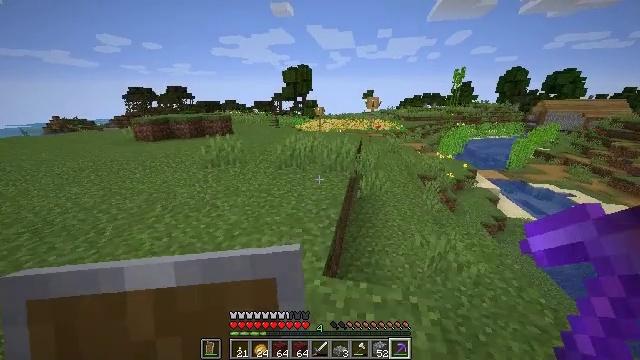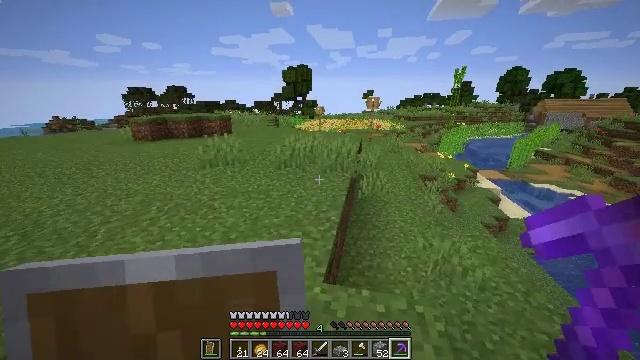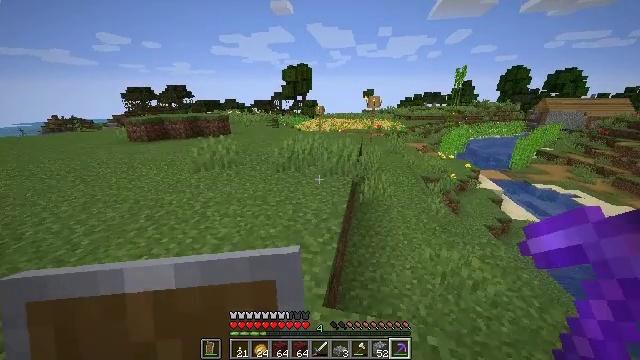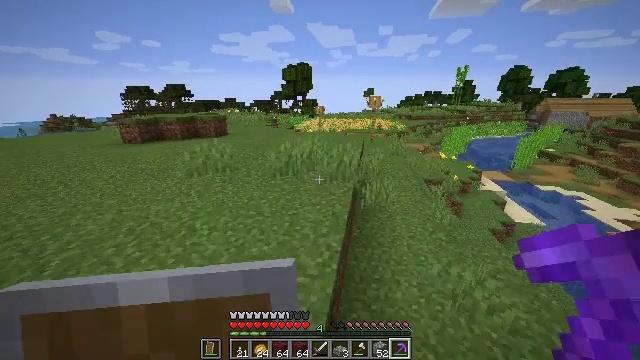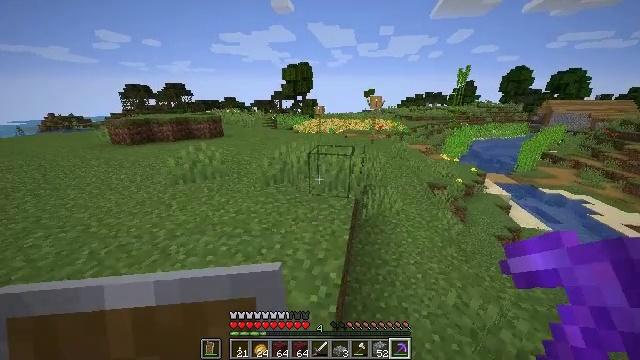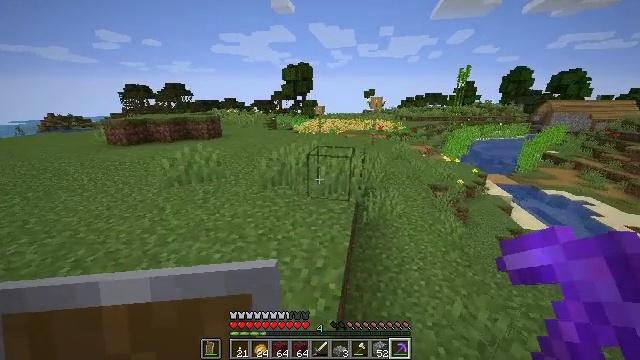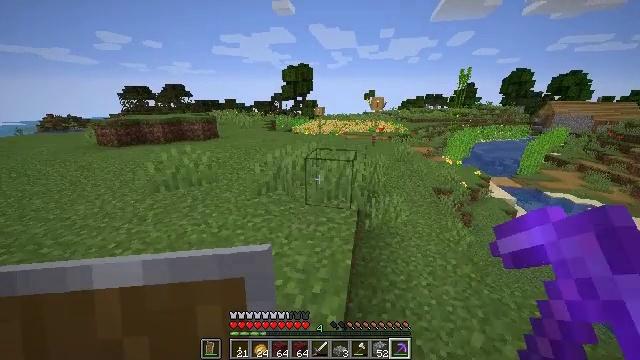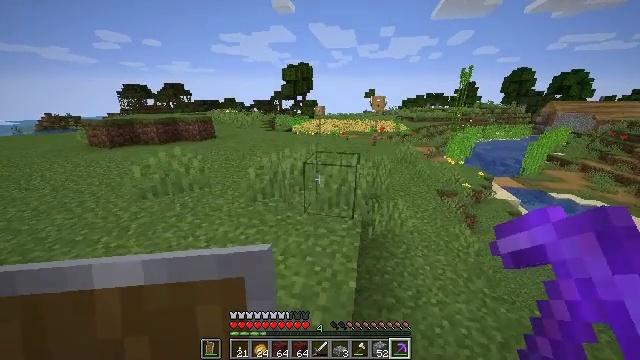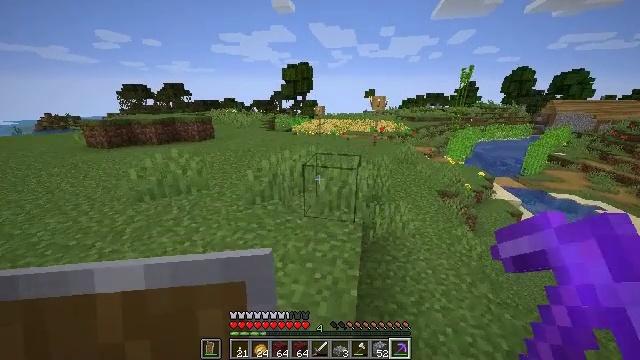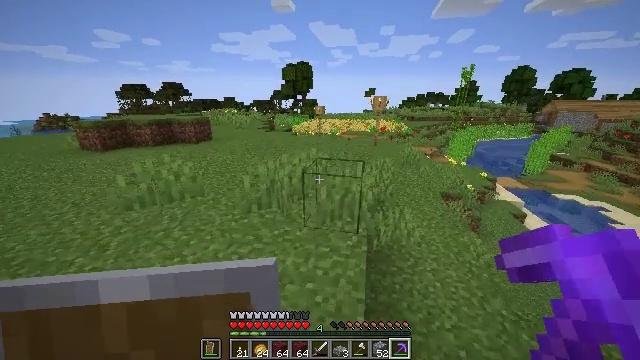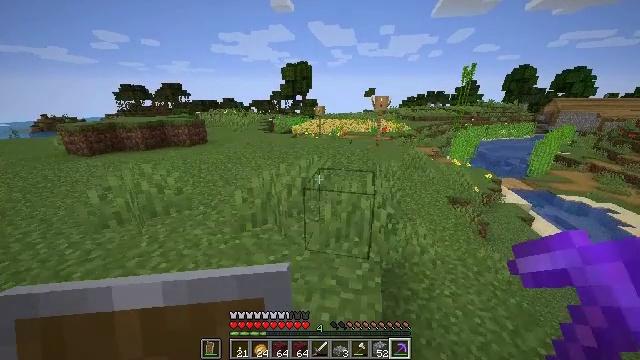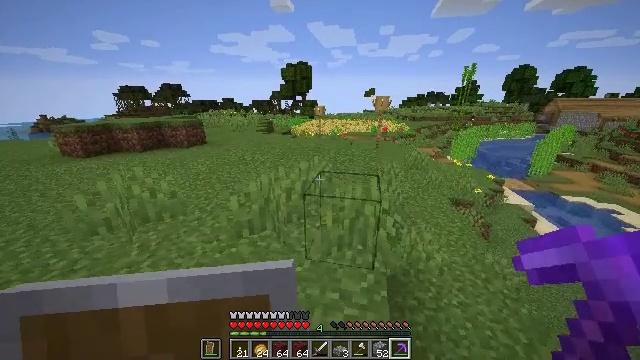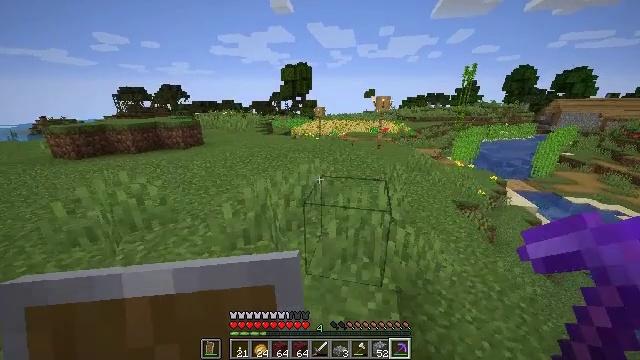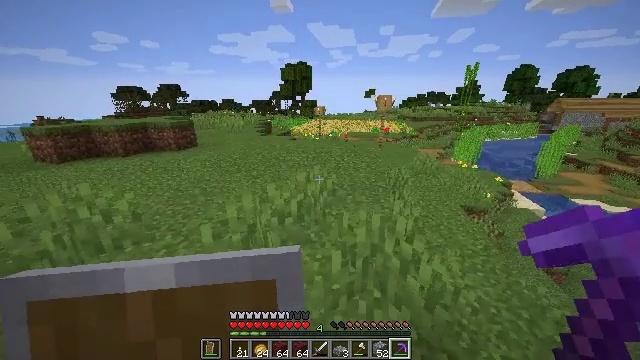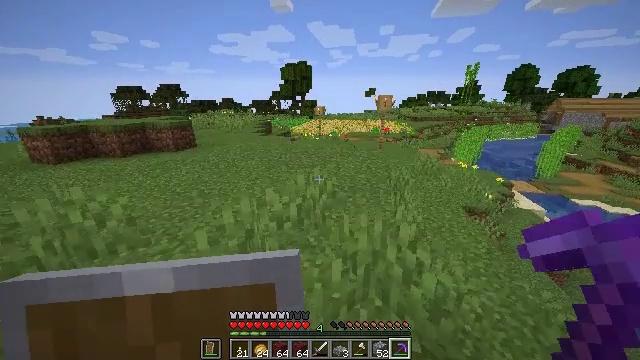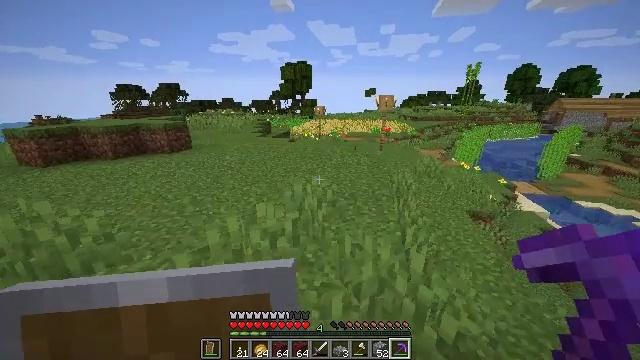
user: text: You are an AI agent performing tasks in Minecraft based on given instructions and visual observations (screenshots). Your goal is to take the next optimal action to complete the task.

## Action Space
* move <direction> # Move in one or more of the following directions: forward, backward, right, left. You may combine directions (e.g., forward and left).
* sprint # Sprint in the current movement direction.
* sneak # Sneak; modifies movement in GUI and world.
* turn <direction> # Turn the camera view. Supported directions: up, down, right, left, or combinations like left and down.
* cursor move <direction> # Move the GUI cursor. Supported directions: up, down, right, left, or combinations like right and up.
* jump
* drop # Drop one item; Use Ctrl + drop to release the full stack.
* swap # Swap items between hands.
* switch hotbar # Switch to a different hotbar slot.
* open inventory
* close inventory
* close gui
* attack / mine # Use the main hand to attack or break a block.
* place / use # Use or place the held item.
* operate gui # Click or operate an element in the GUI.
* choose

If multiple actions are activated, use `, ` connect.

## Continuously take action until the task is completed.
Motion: motion action
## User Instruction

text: craft item air
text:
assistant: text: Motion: move forward
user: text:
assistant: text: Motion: move forward
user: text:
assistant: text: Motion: move forward
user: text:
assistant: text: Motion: move forward
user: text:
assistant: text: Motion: move forward
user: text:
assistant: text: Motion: move forward
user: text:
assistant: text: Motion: move forward
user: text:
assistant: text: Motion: move forward
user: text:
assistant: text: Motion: move forward
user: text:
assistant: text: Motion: move forward
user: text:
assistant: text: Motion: move forward
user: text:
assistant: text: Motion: move forward
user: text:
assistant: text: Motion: move forward
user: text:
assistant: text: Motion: move forward
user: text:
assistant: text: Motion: move forward
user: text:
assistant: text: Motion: move forward
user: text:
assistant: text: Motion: move forward
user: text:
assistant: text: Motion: move forward
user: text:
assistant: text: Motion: move forward
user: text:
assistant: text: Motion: move forward
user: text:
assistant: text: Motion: move forward
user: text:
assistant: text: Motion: move forward
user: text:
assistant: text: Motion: move forward
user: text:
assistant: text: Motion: move forward
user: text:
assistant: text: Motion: move forward
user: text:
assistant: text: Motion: move forward
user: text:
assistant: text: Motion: move forward
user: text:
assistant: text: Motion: move forward
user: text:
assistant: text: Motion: move forward
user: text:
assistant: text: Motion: move forward